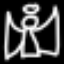
Label: angel